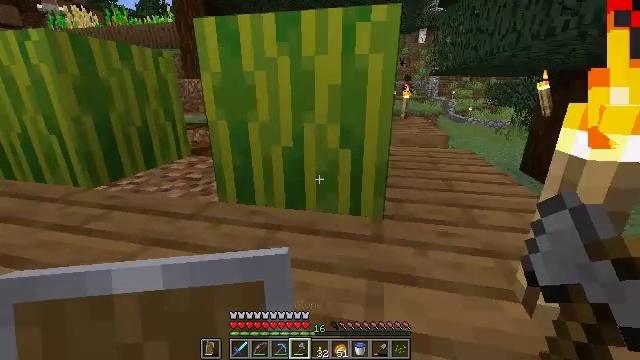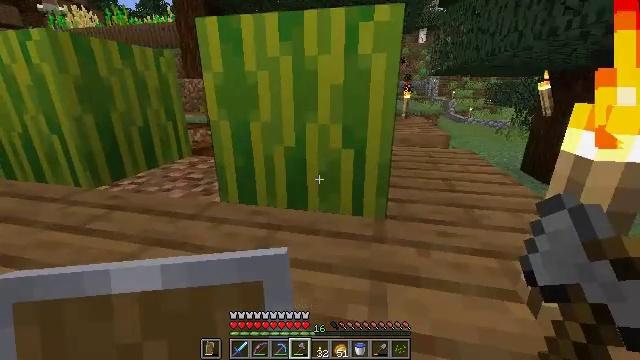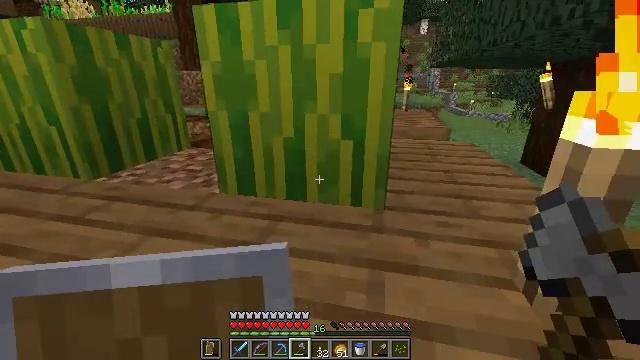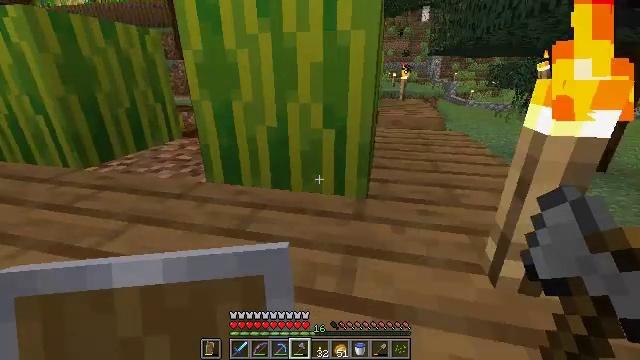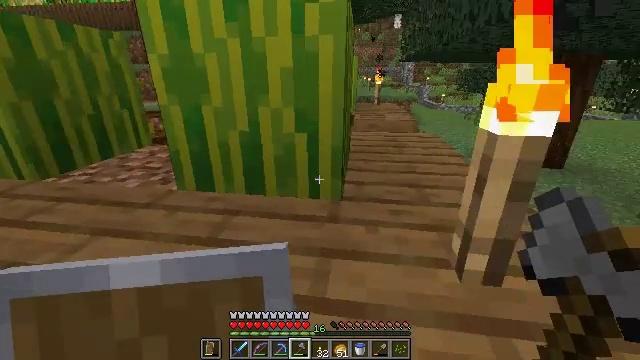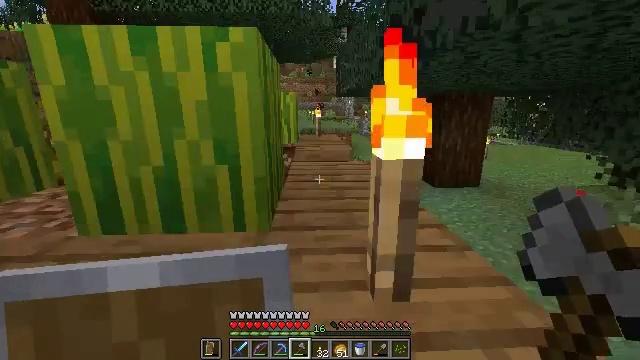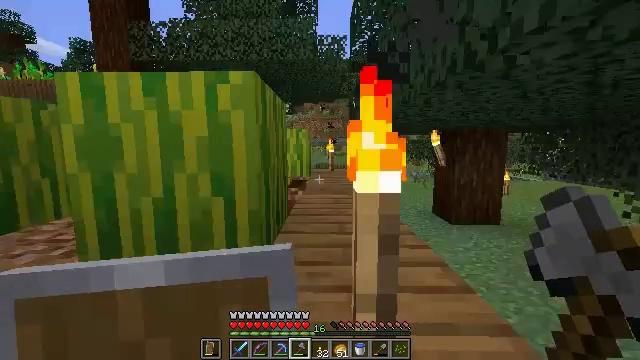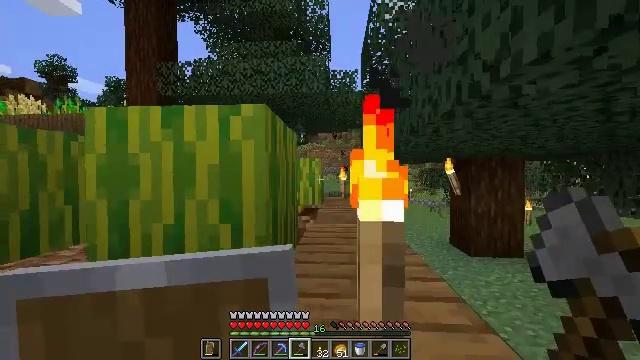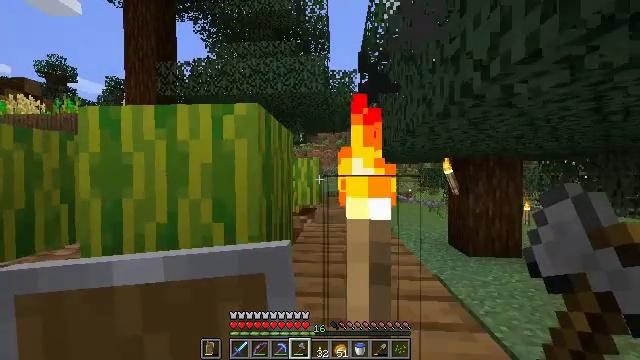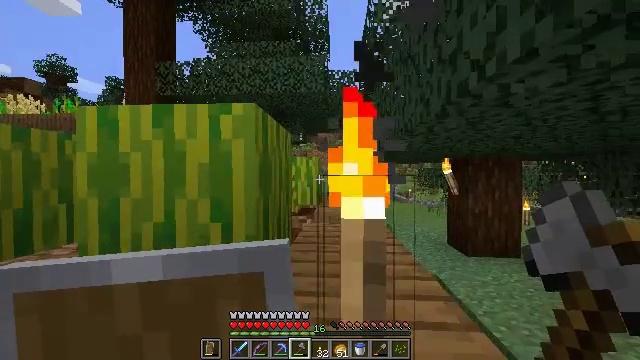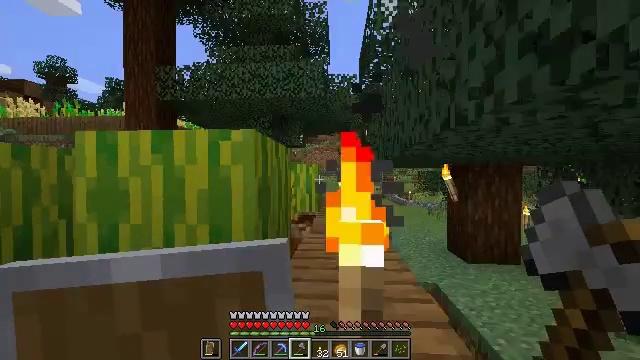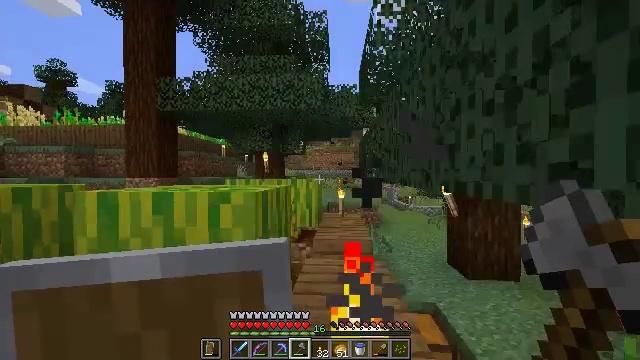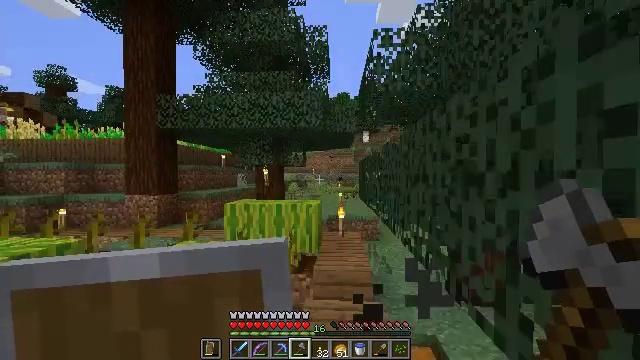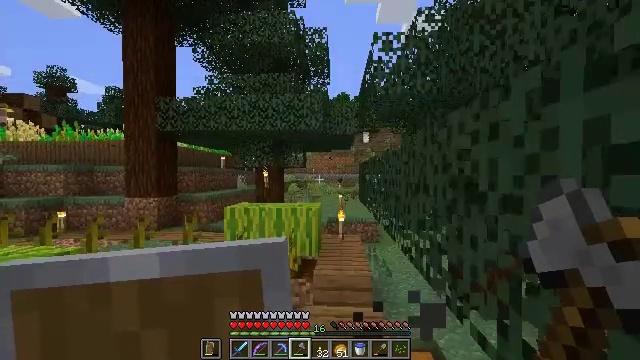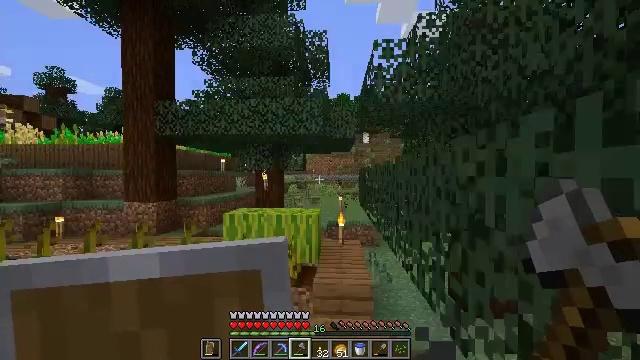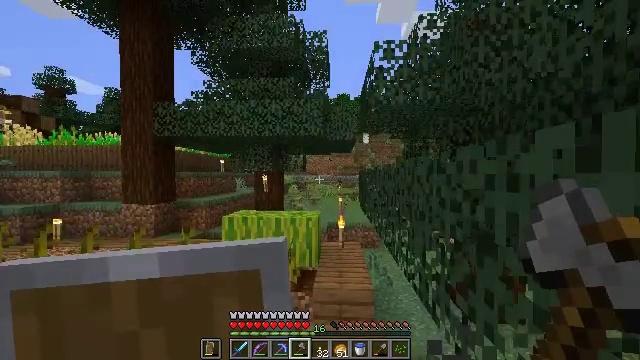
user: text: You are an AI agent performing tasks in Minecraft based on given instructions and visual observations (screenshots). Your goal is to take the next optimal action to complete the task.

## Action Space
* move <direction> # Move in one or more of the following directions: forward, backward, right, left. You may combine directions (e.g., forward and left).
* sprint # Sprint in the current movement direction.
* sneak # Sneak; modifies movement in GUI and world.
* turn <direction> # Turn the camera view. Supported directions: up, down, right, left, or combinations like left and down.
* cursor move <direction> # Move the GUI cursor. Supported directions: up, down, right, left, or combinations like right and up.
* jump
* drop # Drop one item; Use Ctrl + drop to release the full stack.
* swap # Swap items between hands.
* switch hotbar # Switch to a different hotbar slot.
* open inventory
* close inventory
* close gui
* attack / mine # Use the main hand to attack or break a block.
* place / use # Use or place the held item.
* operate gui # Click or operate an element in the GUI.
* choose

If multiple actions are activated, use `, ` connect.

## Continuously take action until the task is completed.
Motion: motion action
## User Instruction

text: Mine a melon block.
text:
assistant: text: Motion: move forward and move right, jump
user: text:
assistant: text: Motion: move forward and move right, turn down, jump
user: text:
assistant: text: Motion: move forward and move right, turn down, jump
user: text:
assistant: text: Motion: move forward and move right, turn right, jump
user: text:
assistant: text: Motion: move forward and move right, turn right and up, jump
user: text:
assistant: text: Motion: move forward, turn left and up
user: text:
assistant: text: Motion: move forward, turn left and up
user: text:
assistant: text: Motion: no_op
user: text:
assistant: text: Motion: no_op
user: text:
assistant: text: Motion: move forward, jump
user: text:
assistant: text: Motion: move forward, jump
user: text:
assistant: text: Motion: move forward, jump
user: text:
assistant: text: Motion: move forward, jump
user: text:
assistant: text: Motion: move forward, jump
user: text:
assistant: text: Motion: move forward, jump
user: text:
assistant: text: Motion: move forward and move right, turn left and down, jump
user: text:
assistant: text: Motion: move forward and move right, turn left and down, jump
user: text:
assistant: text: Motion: move forward and move right, turn left and down
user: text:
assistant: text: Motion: move forward and move right, turn left and down
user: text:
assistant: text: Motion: move right, turn left and down
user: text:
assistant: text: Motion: turn left and down
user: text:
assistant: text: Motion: turn left and down
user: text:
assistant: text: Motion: turn left and up
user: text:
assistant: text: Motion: turn left and up, attack / mine
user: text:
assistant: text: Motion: turn left and up, attack / mine
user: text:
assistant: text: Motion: turn left and up, attack / mine
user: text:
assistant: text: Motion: attack / mine
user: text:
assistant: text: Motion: attack / mine
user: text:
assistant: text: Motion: turn left and up, attack / mine
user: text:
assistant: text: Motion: turn left and up, attack / mine